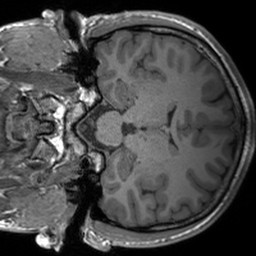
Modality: T1w
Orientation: coronal
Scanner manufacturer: siemens
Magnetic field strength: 3 T
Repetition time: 1.54 s
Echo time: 0.00234 s